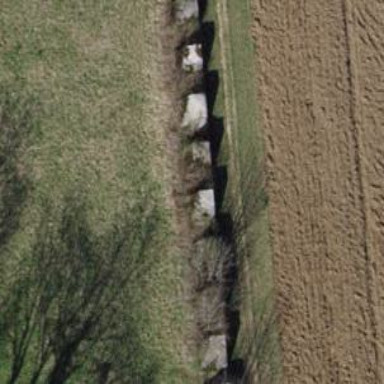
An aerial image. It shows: Block barrier.